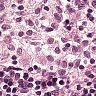
Metastatic tissue present: no